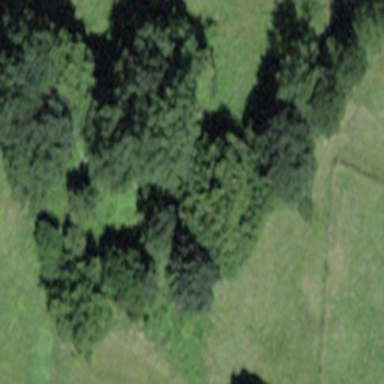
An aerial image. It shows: Forest area.